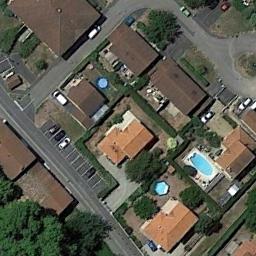
Label: residential